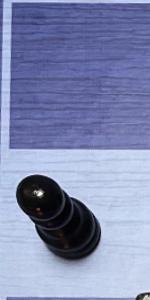
Label: Pawn_Black